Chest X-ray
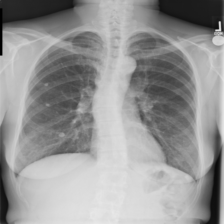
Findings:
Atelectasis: negative
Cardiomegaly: negative
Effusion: positive
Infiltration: negative
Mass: negative
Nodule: negative
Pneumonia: negative
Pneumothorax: negative
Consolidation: negative
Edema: negative
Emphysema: negative
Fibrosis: negative
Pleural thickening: negative
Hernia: negative